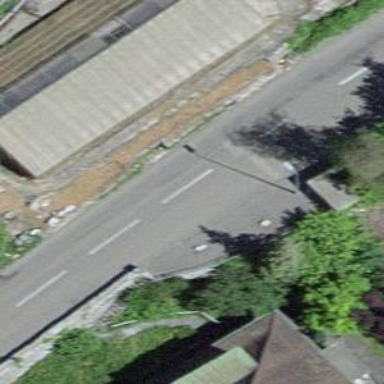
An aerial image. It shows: Asphalt road classified as tertiary.